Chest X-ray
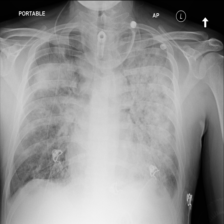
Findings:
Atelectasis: negative
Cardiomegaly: negative
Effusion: negative
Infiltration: positive
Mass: negative
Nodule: negative
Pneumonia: negative
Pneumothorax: negative
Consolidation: negative
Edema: negative
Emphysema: negative
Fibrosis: negative
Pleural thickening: negative
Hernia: negative